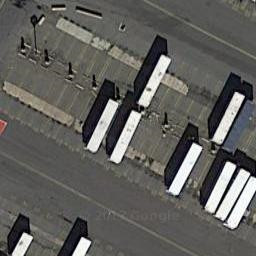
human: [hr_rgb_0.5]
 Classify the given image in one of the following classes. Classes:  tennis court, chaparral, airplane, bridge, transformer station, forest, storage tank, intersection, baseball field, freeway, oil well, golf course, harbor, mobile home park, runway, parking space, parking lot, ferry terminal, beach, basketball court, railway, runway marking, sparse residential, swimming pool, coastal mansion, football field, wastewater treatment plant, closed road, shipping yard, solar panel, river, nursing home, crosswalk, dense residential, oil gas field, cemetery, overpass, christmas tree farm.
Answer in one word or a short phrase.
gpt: shipping yard